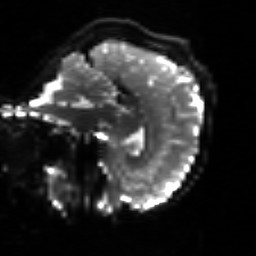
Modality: sbref
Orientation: sagittal
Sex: male
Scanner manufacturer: siemens
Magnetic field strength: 3 T
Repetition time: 5 s
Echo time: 0.071 s